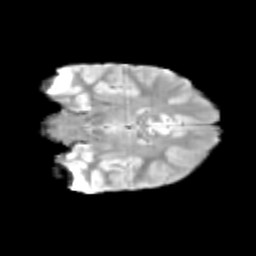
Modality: T2w
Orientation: coronal
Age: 10
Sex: male
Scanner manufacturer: siemens
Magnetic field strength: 3 T
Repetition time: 3.8 s
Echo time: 0.07 s